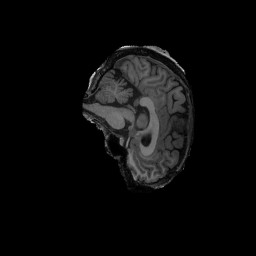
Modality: T1w
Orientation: sagittal
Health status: ill
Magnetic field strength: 3 T